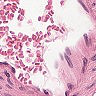
Metastatic tissue present: no